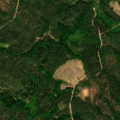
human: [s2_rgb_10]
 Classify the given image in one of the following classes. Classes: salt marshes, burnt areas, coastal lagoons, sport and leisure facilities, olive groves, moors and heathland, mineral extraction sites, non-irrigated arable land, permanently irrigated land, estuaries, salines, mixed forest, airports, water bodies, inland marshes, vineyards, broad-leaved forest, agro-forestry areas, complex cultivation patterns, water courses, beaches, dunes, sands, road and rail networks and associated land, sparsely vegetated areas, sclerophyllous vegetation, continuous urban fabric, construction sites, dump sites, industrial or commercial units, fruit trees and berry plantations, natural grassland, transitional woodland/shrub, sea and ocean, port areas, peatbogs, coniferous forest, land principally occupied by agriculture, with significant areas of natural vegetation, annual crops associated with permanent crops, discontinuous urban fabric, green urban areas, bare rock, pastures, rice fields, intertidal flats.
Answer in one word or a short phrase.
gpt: coniferous forest